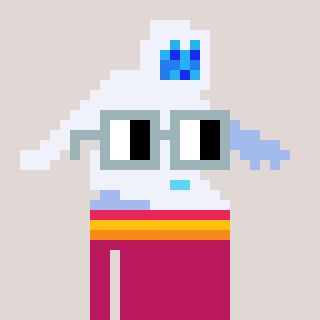
a pixel art character with square dark gray glasses, a yeti-shaped head and a darkpink-colored body on a warm background